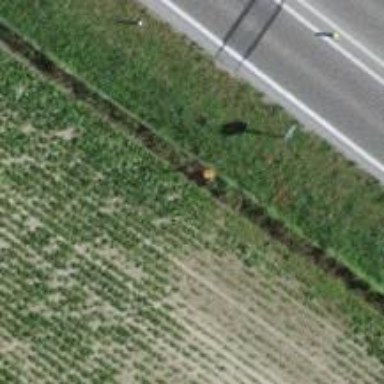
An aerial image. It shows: Aerial marker on support pole.